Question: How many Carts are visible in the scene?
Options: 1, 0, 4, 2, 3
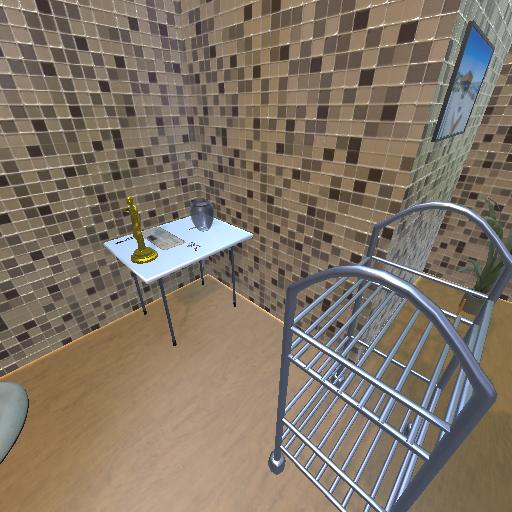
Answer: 1